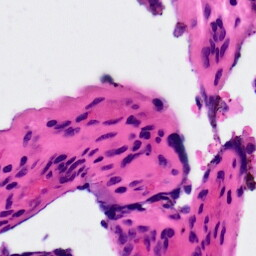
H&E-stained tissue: Ovarian